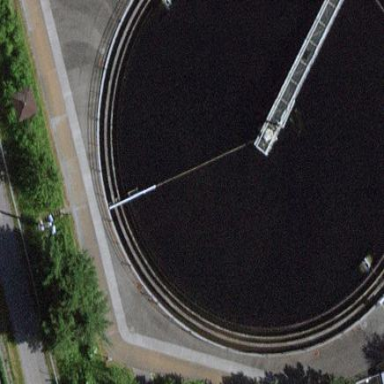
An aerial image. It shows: Reservoir filled with wastewater.